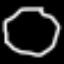
Label: octagon